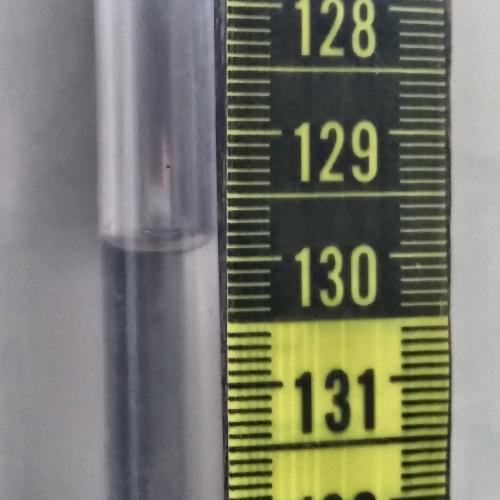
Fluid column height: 129.9 cm